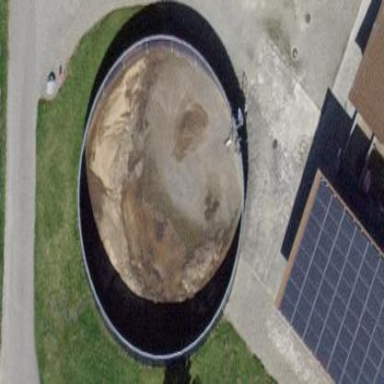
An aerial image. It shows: Storage tank which is man-made and housed in building.